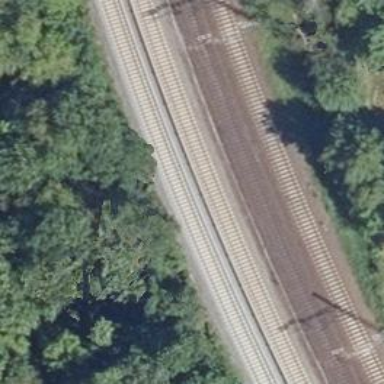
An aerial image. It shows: Electrified light rail railway.